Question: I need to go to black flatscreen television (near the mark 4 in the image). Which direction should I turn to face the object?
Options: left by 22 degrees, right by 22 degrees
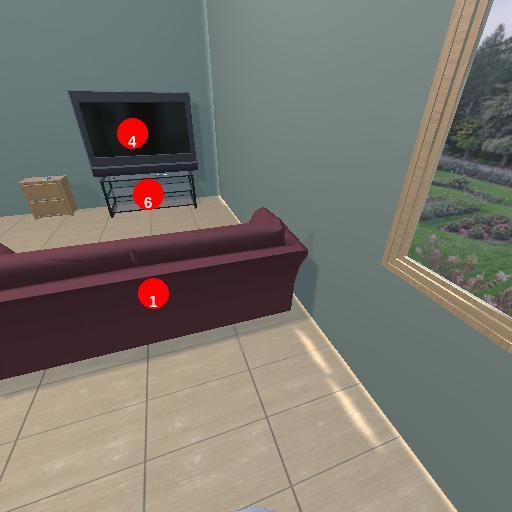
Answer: left by 22 degrees